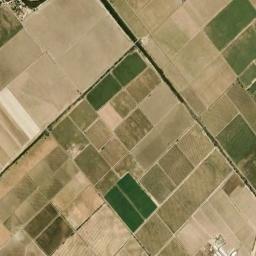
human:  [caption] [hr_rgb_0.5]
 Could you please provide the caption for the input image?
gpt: There are many rectangular farmlands of different sizes and shades .

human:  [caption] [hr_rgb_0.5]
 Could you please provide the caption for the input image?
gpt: Many dense, neatly arranged dark green, light green, Khaki and brown mixed rectangular farmland of different sizes .

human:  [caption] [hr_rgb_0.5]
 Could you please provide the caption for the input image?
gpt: There are some green and bare rectangular farmland .

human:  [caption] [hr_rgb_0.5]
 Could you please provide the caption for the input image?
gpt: Some rectangular farmlands of different colors are arranged in neat rows .

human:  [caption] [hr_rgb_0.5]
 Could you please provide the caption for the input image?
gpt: There are many yellow rectangular farmlands and some green ones .